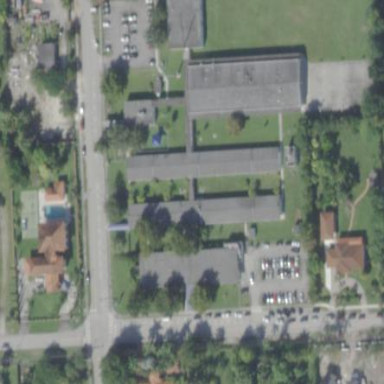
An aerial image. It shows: School.